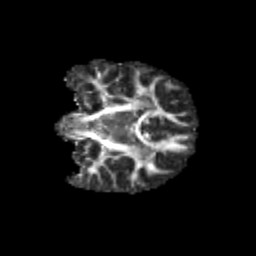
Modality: FA
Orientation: coronal
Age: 13
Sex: female
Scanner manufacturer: siemens
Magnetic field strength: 3 T
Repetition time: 3.8 s
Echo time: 0.07 s